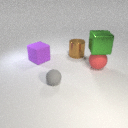
large brown metal cylinder behind large red rubber sphere